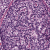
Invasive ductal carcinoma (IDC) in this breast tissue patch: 1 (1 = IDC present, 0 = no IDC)